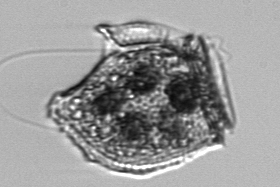
Label: Dinophysis_norvegica